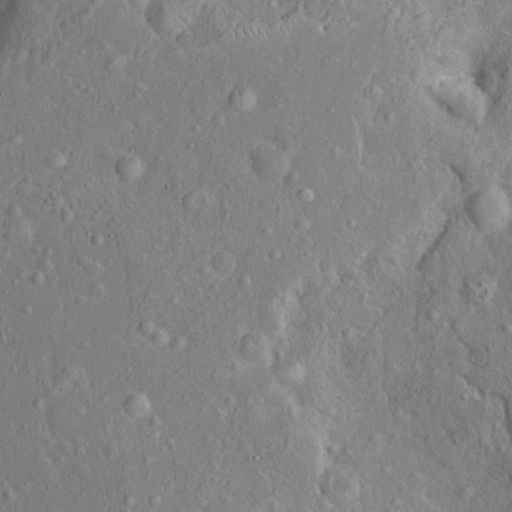
Classes present: Background, Cone